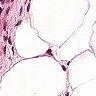
Metastatic tissue present: no